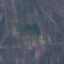
Land use / land cover class: PermanentCrop